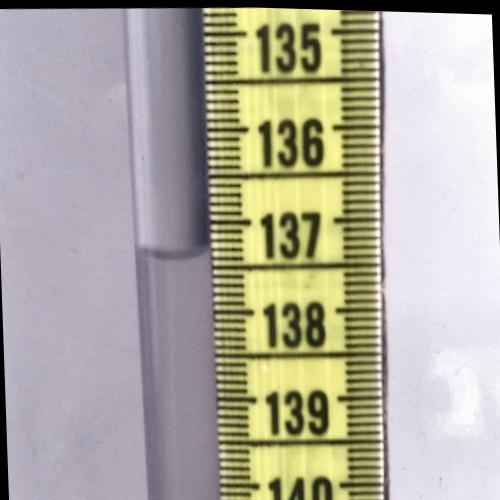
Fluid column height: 137.4 cm